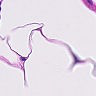
Metastatic tissue present: no